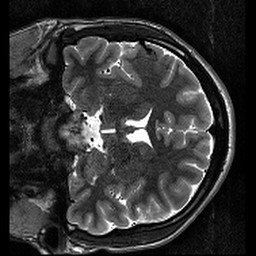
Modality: T2w
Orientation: coronal